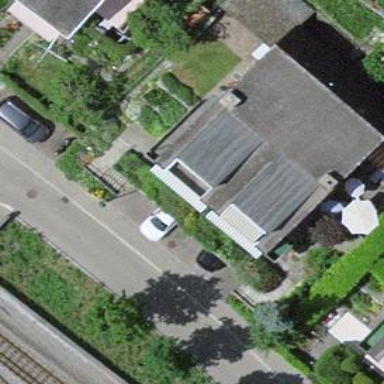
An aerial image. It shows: House with hipped roof.